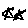
Label: star